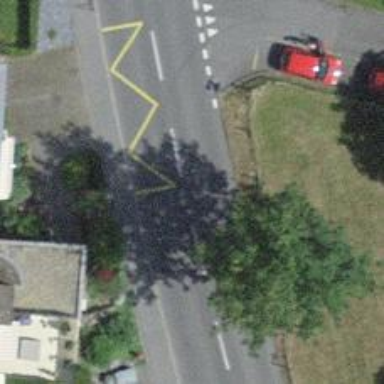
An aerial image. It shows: Public transport stop position.